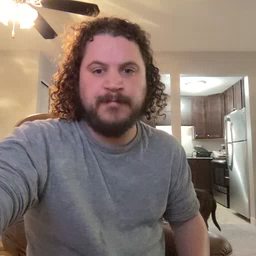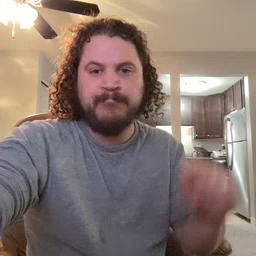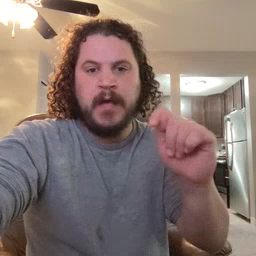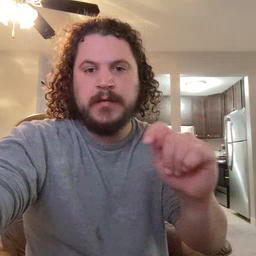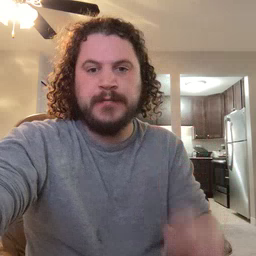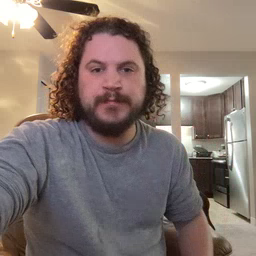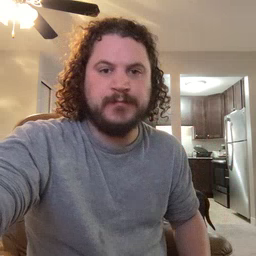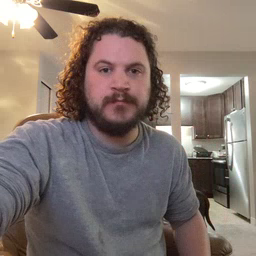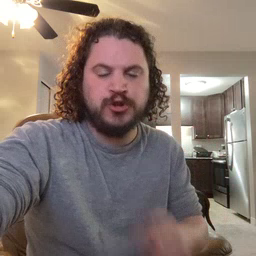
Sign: potty